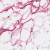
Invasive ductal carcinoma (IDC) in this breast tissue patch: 0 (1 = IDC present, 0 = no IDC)